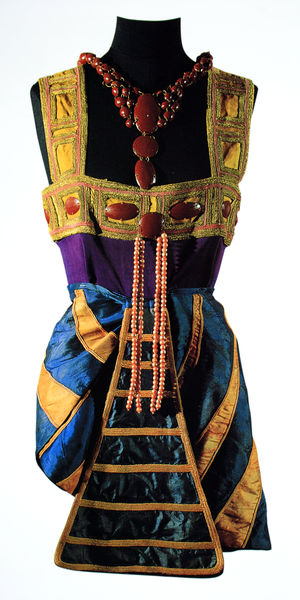
Titel: Kostüm für Amoun im Ballett "Cléopâtre"
Künstler: Léon Bakst
Standort: St. Petersburg
Institution: Staatliches Museum Theater und Musik
Schlagwörter: blau, gelb, bunt, kleid, schmuck, türkis, rot, rock, kleidung, stein, steine, gewand, gold, kostüm, stoff, brosche, perle, perlen, seide, kette, lila, büste, ornamente, streifen, geld, ketten, hässlich, bekleidung, oberteil, textil, träger, ornat, ägypten, ocal, scheinend, inka, kleiderpuppe, schneiderpuppe